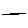
Label: line